Question: I am trying to create a view like this:

...that has two fixed headers. Whole table layout is scrollable and inner table view is also scrollable as shown in image. Headers and data are dynamic. And when I scroll up to header-2 it hides items of header-1 not header-1.
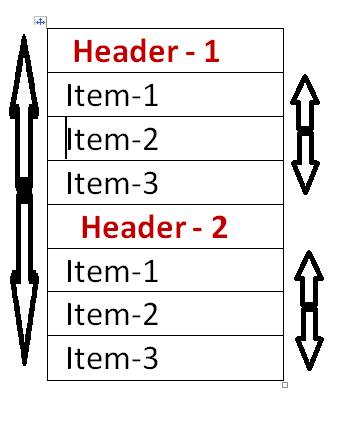
Answer: I can explain how you can accomplish it easily . For less amount of data you should not use ListView it will affects your efficiency.
Make use of weight attribute and give equal half for two header
Headers name be static , create one TableLayout inside Scroll View
Create TableRow as dynamic is separate or in same Layout and dynamically add Table row into the TableLayout.
Repeat the same for the Second Header you will get.
<URL>